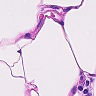
Metastatic tissue present: no